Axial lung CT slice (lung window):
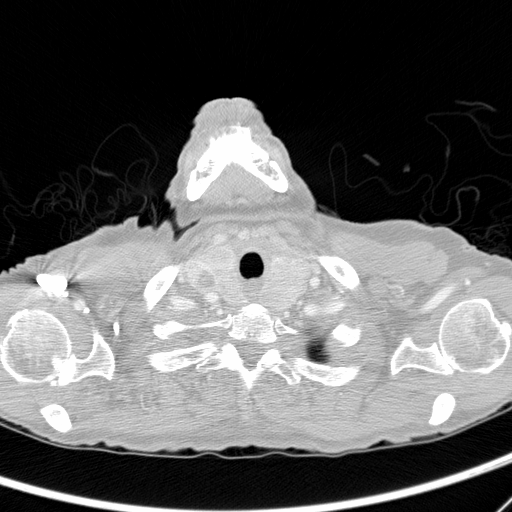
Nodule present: no